Question: I have an 'UIImageView'. I want to make it as a circle type and 5 pixel red color border around it.
How it is possible? I share code and image also. Please anybody help me ?

My code is:
'''
UIImageView *myImageview = [[UIImageView alloc] initWithFrame:CGRectMake(130, 200, 60, 60)];
[myImageview setImage:[UIImage imageNamed:@"image.png"]];
[self.view addSubview:myImageview];
'''
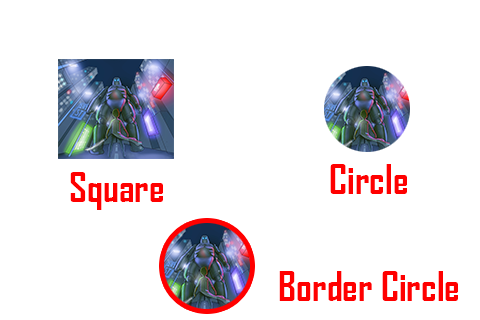
Answer: Simply you can make it.
Just follow this code..
'''
#import <QuartzCore/QuartzCore.h>
[myImageview.layer setBorderColor:[[UIColor redColor] CGColor]]; // For border color
[myImageview.layer setBorderWidth:5.0]; // For Border width
[myImageview.layer setCornerRadius:45.0f]; // For Corner radious
[myImageview.layer setMasksToBounds:YES];
'''